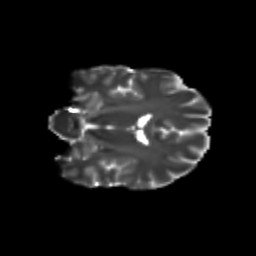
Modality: T2w
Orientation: coronal
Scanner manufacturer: siemens
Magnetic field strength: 3 T
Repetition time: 9.2 s
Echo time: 0.084 s